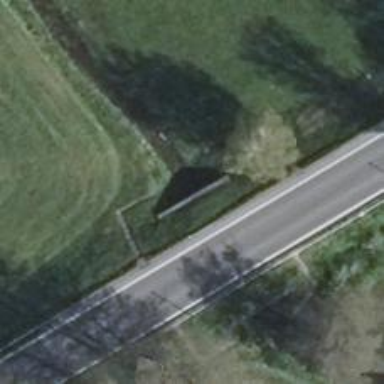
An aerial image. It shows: Tunnel.